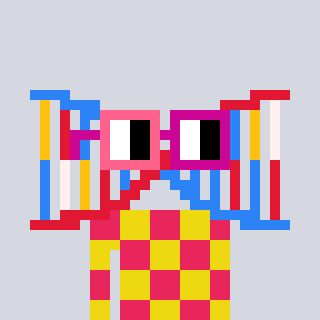
a pixel art character with square pink and red glasses, a dna-shaped head and a yellow-colored body on a cool background